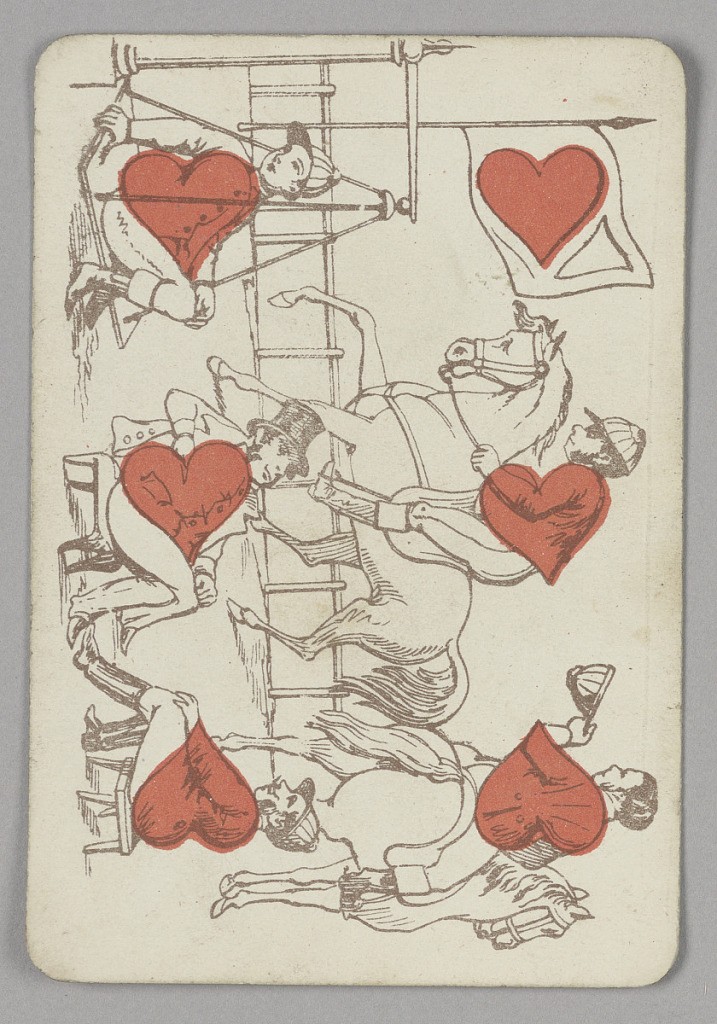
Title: Six of Hearts
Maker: E. Le Tellier, French, active late 19th century
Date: late 19th century
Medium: Lithograph on paper
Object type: Playing card
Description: Six of Hearts playing card from a pack of transformation playing cards. Vertically, a figural scene at a horse racetrack. At left, three seated men, two of them jockeys, with red hearts forming their torsos. At right, two figures of jockeys on horseback, red hearts integrated into their torsos; the racetrack in the distance. At top, a flagpole with a flag marked with a red heart.